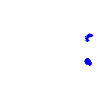
Particle: electron